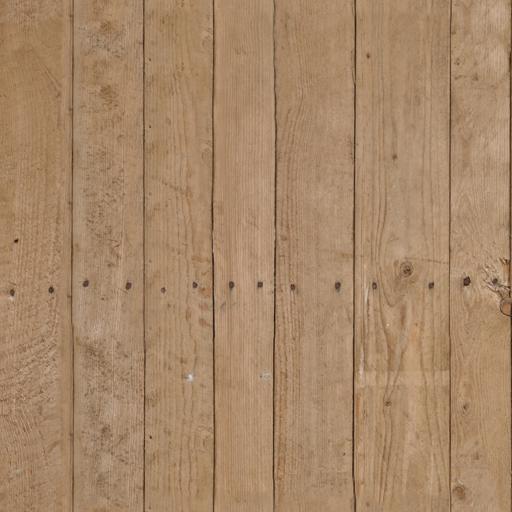
Tags: nailed nails planks rough wood wooden